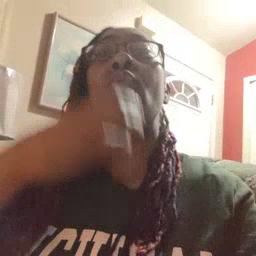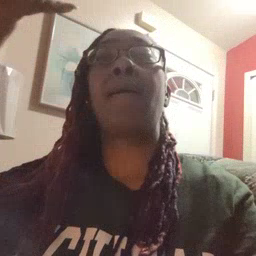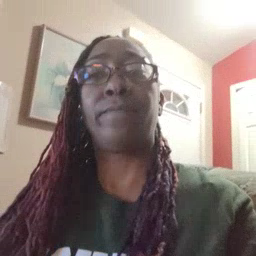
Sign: giraffe